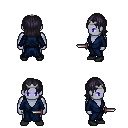
a pixel art fantasy rpg character, male body template, dark elf, purple skin, blue robe, teal pants, raven long bangs hairstyle, silver tiara, black shoes, dagger, four views (front, back, left, right), 2x2 character sprite sheet, small pixel art, hard edges, no anti-aliasing